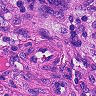
Metastatic tissue present: no